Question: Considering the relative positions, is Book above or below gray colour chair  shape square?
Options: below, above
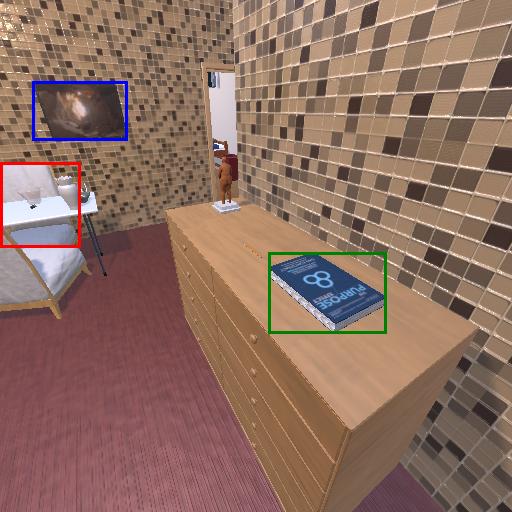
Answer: below